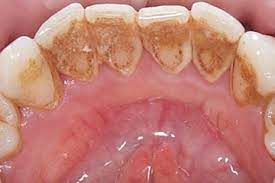
Condition: Tooth Discoloration